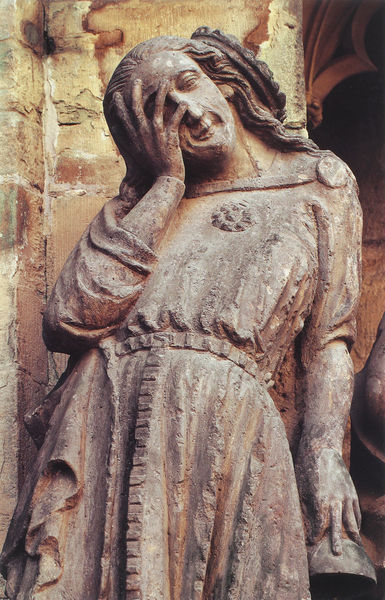
Titel: Dom in Erfurt
Standort: Erfurt, Dom (EU - D - Thüringen)
Schlagwörter: hand, blume, gürtel, architektur, arm, augen, falten, stein, kirche, figur, gewand, skulptur, relief, mauer, verzweiflung, bauplastik, hochrelief